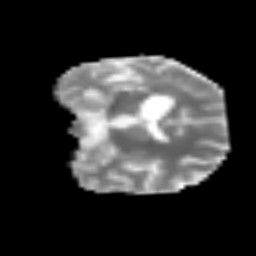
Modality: MD
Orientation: coronal
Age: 54
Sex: female
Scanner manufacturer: siemens
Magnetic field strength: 3 T
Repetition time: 3.2 s
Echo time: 0.081 s